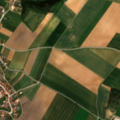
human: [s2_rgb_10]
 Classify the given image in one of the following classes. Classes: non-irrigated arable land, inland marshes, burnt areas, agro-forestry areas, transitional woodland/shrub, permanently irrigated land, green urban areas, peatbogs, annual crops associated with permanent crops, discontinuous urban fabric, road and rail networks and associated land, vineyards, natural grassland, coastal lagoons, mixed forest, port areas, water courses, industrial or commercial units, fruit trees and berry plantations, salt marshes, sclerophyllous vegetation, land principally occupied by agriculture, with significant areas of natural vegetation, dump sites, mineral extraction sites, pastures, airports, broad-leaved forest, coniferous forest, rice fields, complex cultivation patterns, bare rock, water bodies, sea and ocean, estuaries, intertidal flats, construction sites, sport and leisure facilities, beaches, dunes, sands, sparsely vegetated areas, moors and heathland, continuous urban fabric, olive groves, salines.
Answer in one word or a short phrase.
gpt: discontinuous urban fabric, non-irrigated arable land, land principally occupied by agriculture, with significant areas of natural vegetation, mixed forest